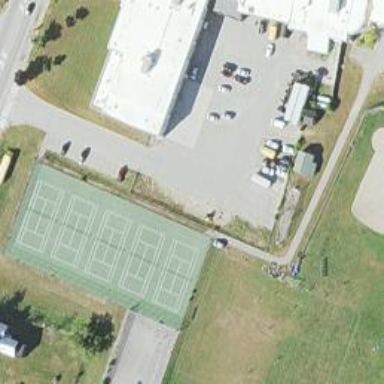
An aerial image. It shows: Tennis court on pitch.